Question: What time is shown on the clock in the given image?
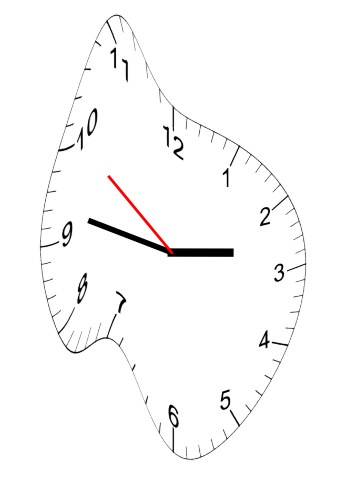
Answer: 02:46:51